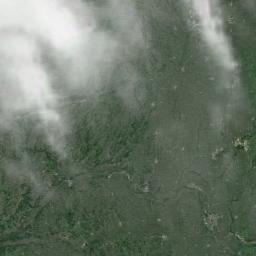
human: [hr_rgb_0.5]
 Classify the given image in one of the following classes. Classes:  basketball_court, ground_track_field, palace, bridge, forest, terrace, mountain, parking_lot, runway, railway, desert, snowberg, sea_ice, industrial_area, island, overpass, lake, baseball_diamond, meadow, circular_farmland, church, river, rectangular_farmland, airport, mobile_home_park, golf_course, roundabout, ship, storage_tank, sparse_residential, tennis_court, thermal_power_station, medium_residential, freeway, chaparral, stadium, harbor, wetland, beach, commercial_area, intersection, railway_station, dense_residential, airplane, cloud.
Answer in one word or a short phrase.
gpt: cloud